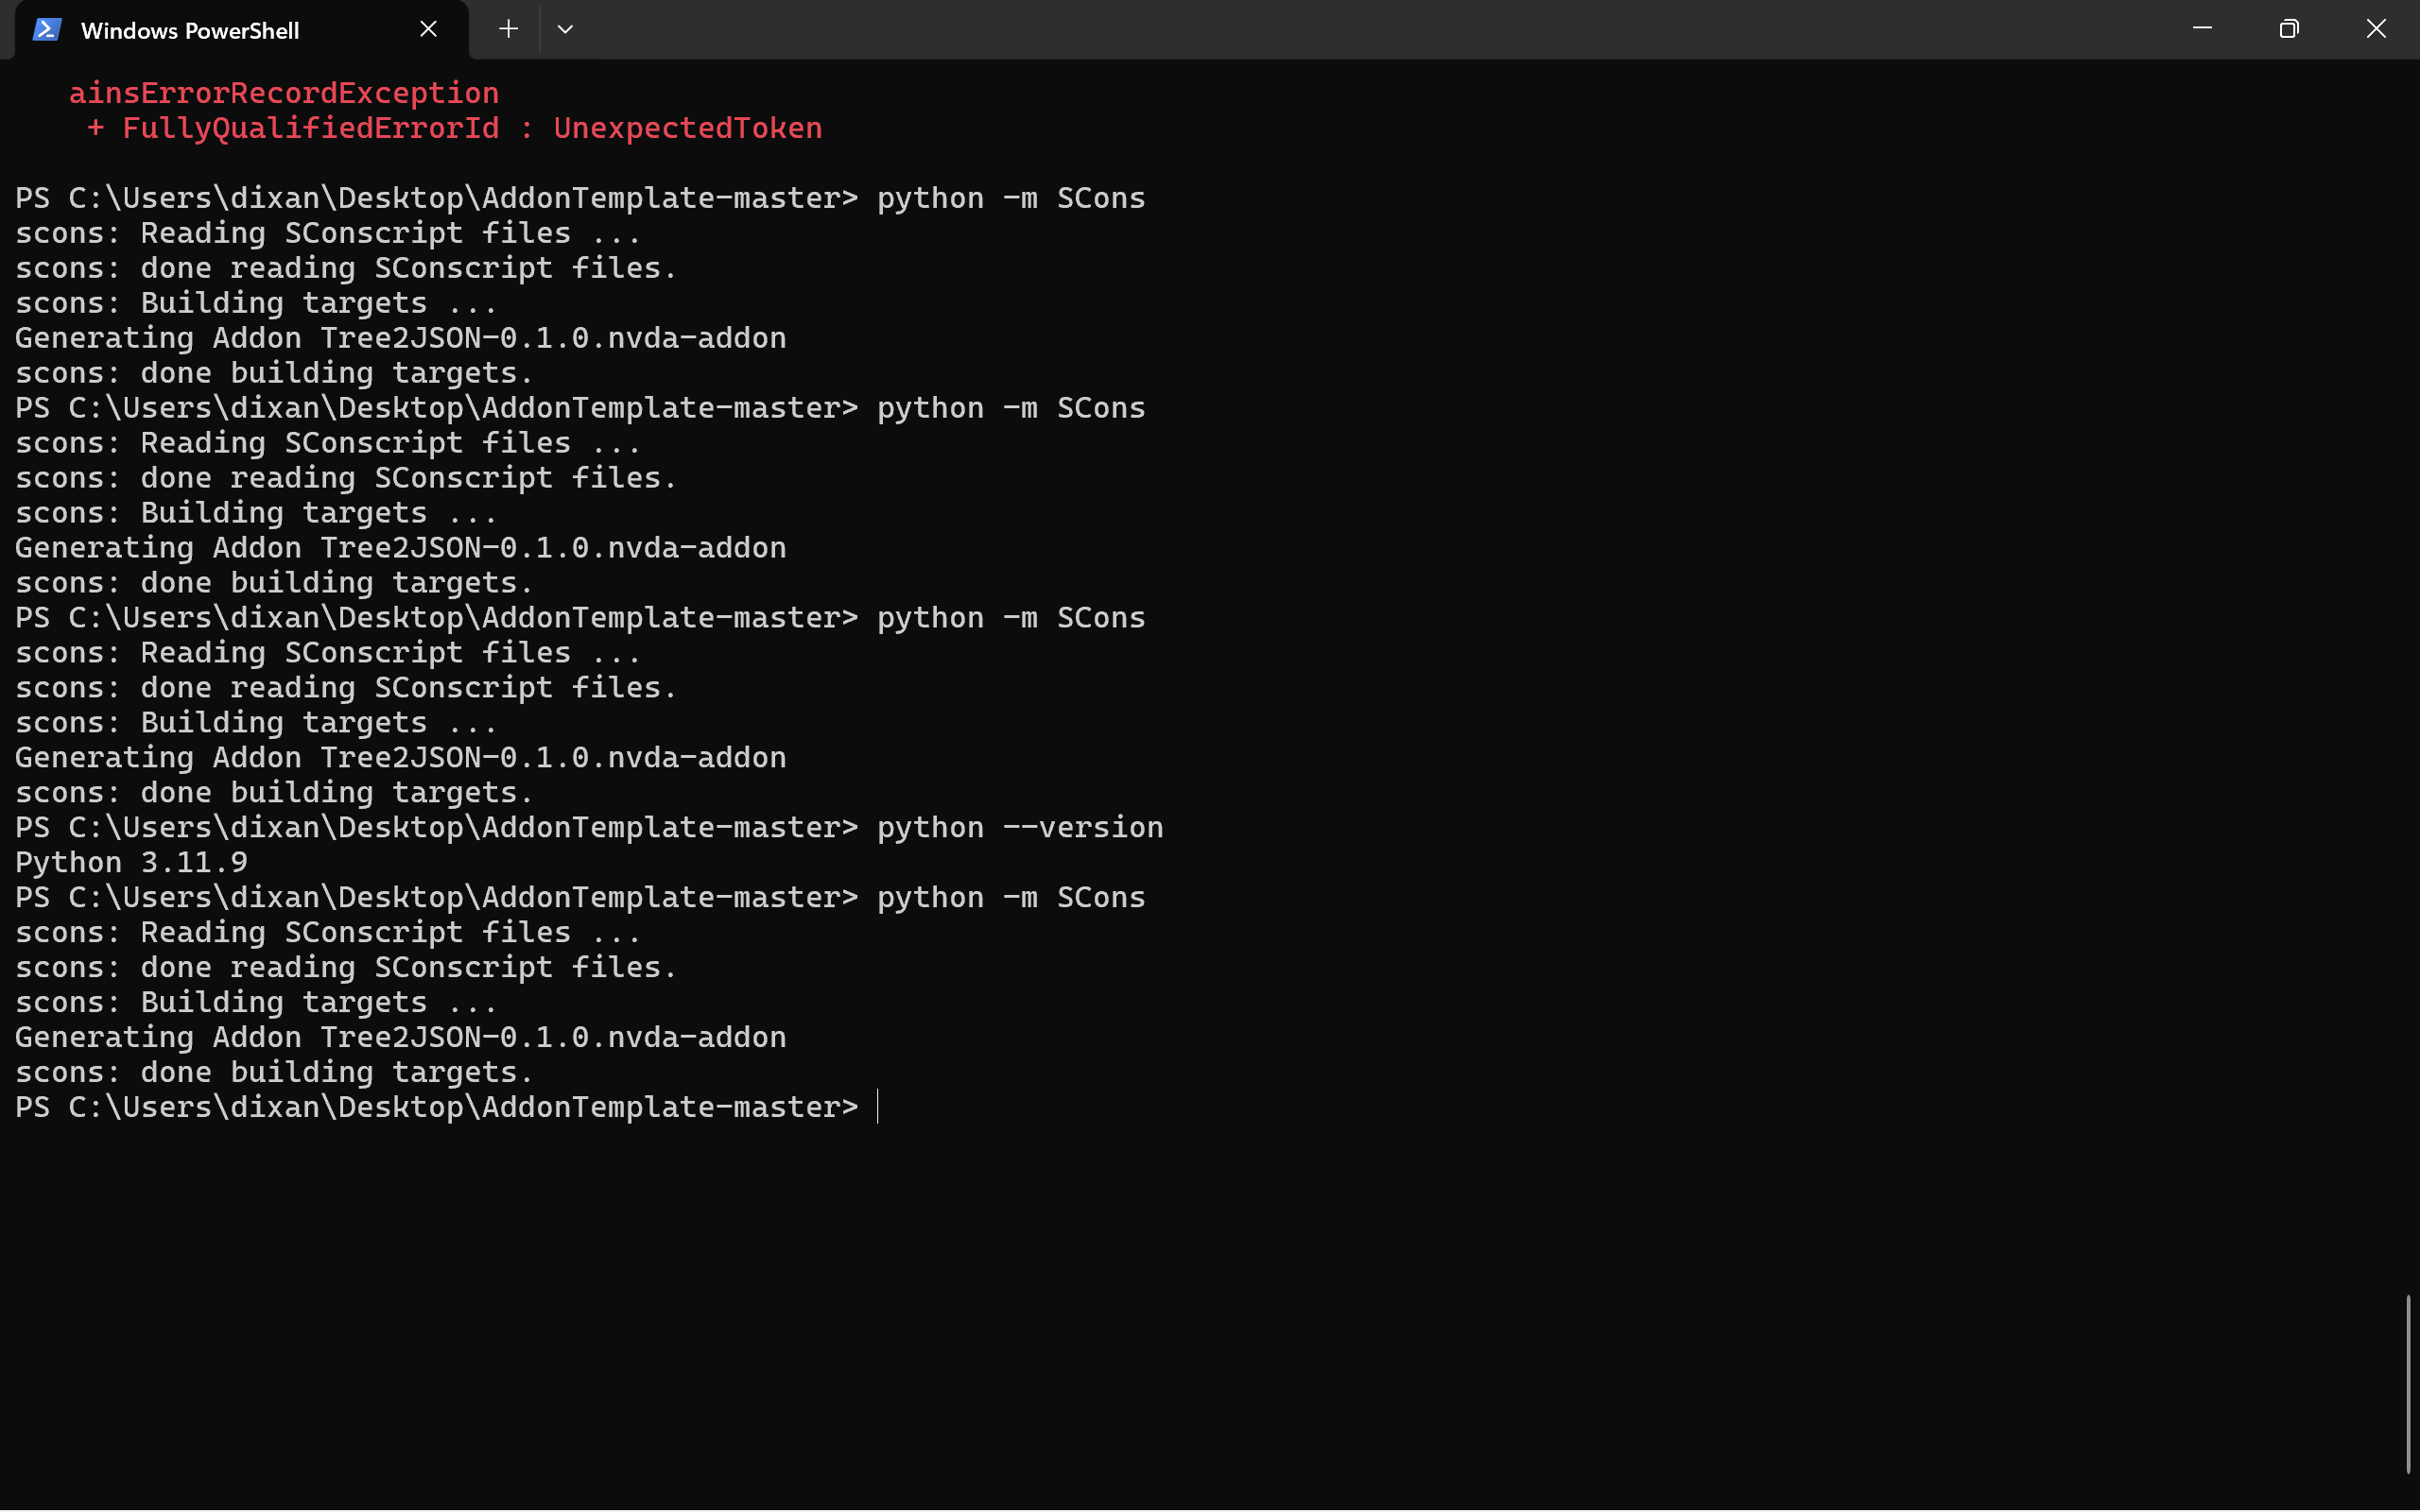
UI elements on screen:
"Desktop - window"
"Untitled document - Google Docs - window"
"System - menu bar - Contains commands to manipulate the window"
"System - menu item"
"title bar - value: Untitled document - Google Docs"
"Minimise - button - Moves the window out of the way"
"Maximise - button - Makes the window full screen"
"Close - button - Closes the window"
"Tom Holland and Gordon Ramsay Bond Over A Spicy Fried Chicken Sandwich - YouTube - window"
"System - menu bar - Contains commands to manipulate the window"
"System - menu item"
"title bar"
"Minimise - button - Moves the window out of the way"
"Maximise - button - Makes the window full screen"
"Close - button - Closes the window"
"Amazon.co.uk: Low Prices in Electronics, Books, Sports Equipment & more - window"
"System - menu bar - Contains commands to manipulate the window"
"System - menu item"
"title bar"
"Minimise - button - Moves the window out of the way"
"Maximise - button - Makes the window full screen"
"Close - button - Closes the window"
"Home - BBC News - window"
"System - menu bar - Contains commands to manipulate the window"
"System - menu item"
"title bar - value: Home - BBC News"
"Minimise - button - Moves the window out of the way"
"Maximise - button - Makes the window full screen"
"Close - button - Closes the window"
"window"
"Taskbar - pane"
"pane"
"Running applications - pane"
"System - menu bar - Contains commands to manipulate the window"
"System - menu item"
"Windows PowerShell - pane"
"window"
"UI element"
"graphic"
"Windows PowerShell - text"
"Close Tab - button"
" - text"
"New Tab - split button - Press the button to open a new terminal tab with your default profile. O..."
" - button"
" - text"
"More options - button"
" - text"
" - text"
" - text"
"UI element"
"Windows PowerShell - terminal"
"Vertical - scroll bar - value: 0"
"Vertical Small Decrease - button"
" - text"
"Vertical Large Increase - button"
"Vertical Small Increase - button"
" - text"
"System - menu bar"
"System - menu item"
"window"
"UI element"
"window"
"UI element"
"accessibility_dump_20250821_222656.json - Visual Studio Code - window"
"accessibility_dump_20250821_222656.json - Visual Studio Code - pane"
"pane"
"Minimize - button"
"Maximize - button"
"Close - button"
"pane"
"accessibility_dump_20250821_222656.json - Visual Studio Code - document"
"section"
"pane"
"window"
"title bar"
"pane"
"window"
"UI element"
"window"
"UI element"
"System - menu bar - Contains commands to manipulate the window"
"System - menu item"
"Settings - window - value: Settings"
"Minimise Settings - button"
"Restore Settings - button"
"Close Settings - button"
"Welcome to NVDA - window"
"title bar - value: Welcome to NVDA"
"Close - button - Closes the window"
"Welcome to NVDA - dialog - Welcome to NVDA!
Most commands for controlling NVDA require you to hol..."
"Welcome to NVDA! - window"
"Welcome to NVDA! - text"
"Most commands for controlling NVDA require you to hold down the NVDA key while pressing other key..."
"Options - window"
"Options - grouping"
"Keyboard layout: - window"
"Keyboard layout: - text"
"Keyboard layout: - window"
"Keyboard layout: - combo box - value: laptop"
"Keyboard layout: - text - value: laptop"
"Open - button"
"Use CapsLock as an NVDA modifier key - window"
"Use CapsLock as an NVDA modifier key - check box"
"Start NVDA after I sign in - window"
"Start NVDA after I sign in - check box"
"Show this dialog when NVDA starts - window"
"Show this dialog when NVDA starts - check box"
"OK - window"
"OK - button"
"window"
"UI element"
"window"
"Spotify – Liked Songs - document"
"section"
"window"
"pane"
"window"
"pane"
"window"
"Desktop - list"
"Recycle Bin - list item"
"Adobe Acrobat - list item"
"Adobe Digital Editions 4.5 - list item"
"Attack SharkX3Mouse - list item"
"Audacity - list item"
"list item"
"HP Support Assistant - list item"
"Imaging Edge Desktop - list item"
"NVDA - list item"
"Remote - list item"
"Riot Client - list item"
"Ryzen Controller - list item"
"Steam - list item"
"VALORANT - list item"
"Viewer - list item"
"AddonTemplate-master - list item"
"nvda_dumps - list item"
"Screenshots - list item"
"Tree2JSON.nvda-addon - list item"